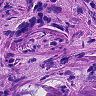
Metastatic tissue present: yes